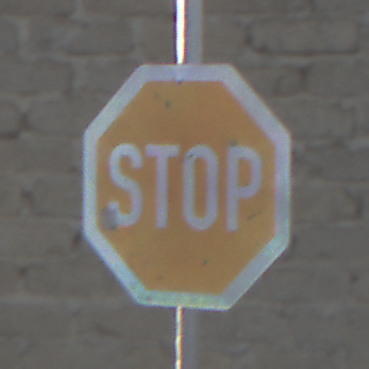
Verkehrszeichen: Stop
Umgebung: Outdoor, Nature
Tageszeit: SunriseSunset
Wetter: PartlyCloudy
Licht: Natural
Jahreszeit: NotSpecified
Kontrast: HighContrast